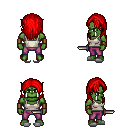
a pixel art fantasy rpg character, male body template, orc, green skin, white pirate shirt, magenta pants, red long hairstyle, leather bracers, white slippers, dagger, four views (front, back, left, right), 2x2 character sprite sheet, small pixel art, hard edges, no anti-aliasing